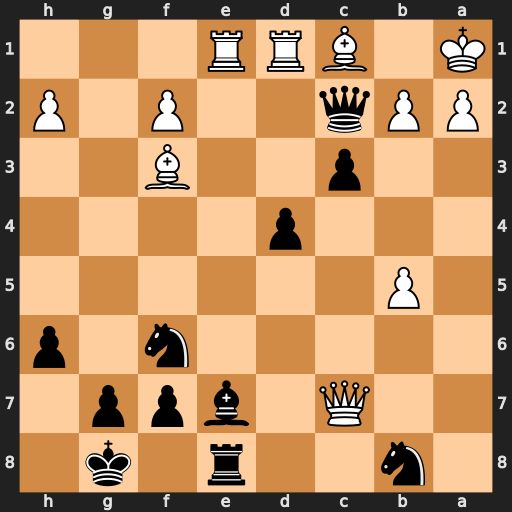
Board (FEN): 1n2r1k1/2Q1bpp1/5n1p/1P6/3p4/2p2B2/PPq2P1P/K1BRR3
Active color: b
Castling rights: -
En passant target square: -
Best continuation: cxb2+ Bxb2 Qxc7